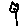
Label: flower